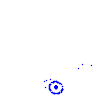
Particle: proton